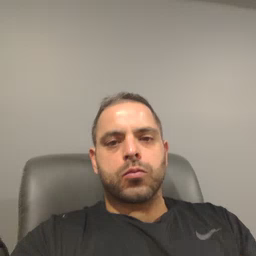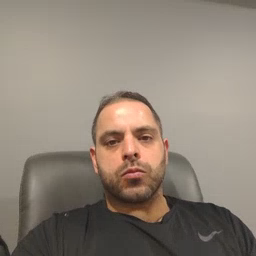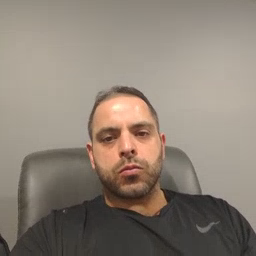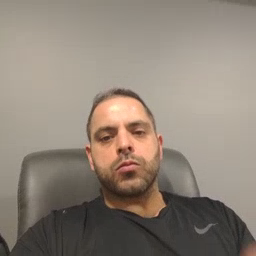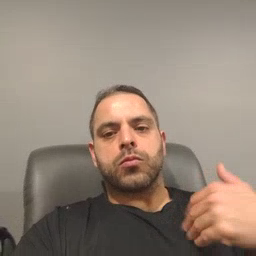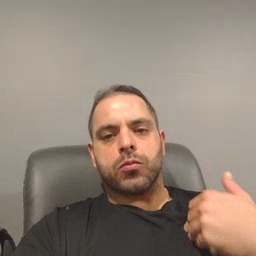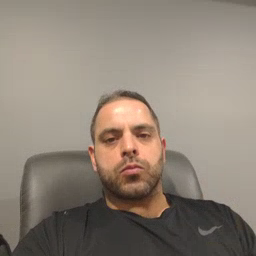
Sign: have